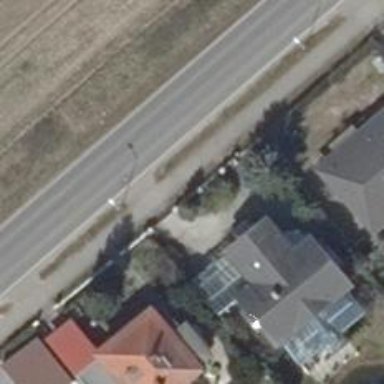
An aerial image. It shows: Driveway.